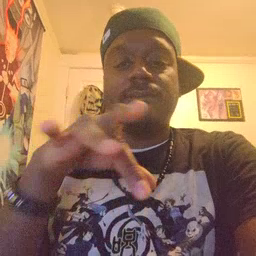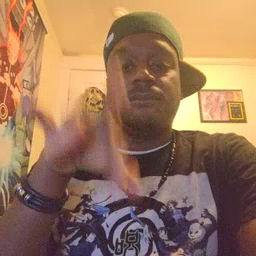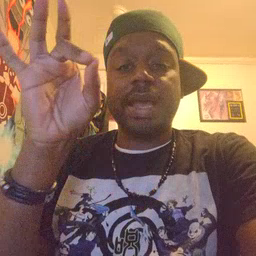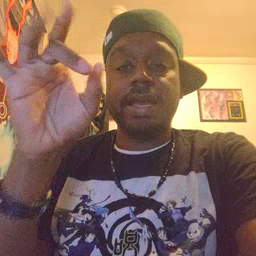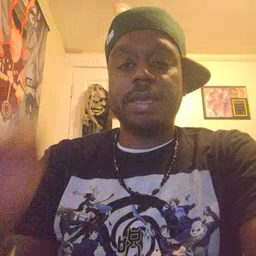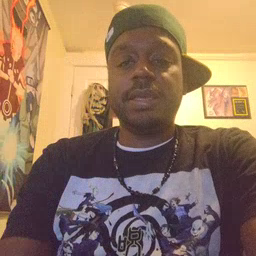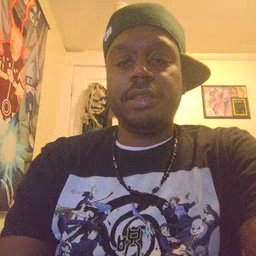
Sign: find